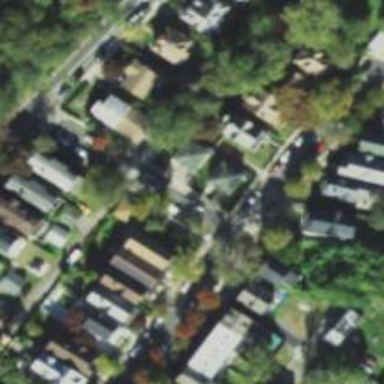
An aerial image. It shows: Residential road with separate sidewalk.